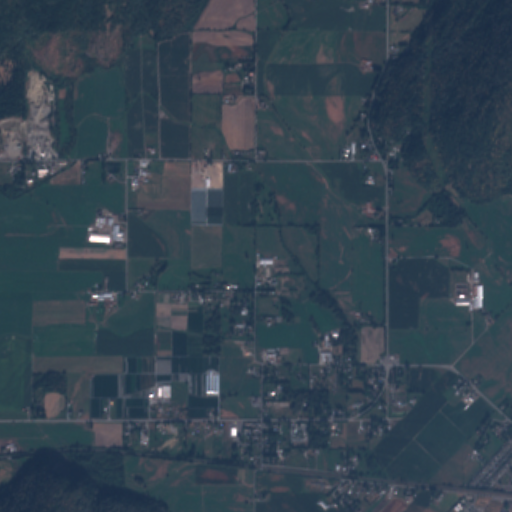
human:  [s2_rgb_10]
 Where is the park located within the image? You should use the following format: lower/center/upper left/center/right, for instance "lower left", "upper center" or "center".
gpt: The park is located in the lower right of the image.
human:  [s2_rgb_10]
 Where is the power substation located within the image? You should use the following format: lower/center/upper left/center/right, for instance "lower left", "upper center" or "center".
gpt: The power substation is located in the lower right of the image.
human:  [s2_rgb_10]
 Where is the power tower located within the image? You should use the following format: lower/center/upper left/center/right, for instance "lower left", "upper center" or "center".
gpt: The power tower is located in the upper right of the image.
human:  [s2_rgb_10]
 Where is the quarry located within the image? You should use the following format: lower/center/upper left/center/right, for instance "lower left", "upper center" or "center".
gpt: The quarry is located in the upper left of the image.
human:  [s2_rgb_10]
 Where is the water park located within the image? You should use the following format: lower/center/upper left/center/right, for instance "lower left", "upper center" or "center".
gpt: The water park is located in the lower right of the image.
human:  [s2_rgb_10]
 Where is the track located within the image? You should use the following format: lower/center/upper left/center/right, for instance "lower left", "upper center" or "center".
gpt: There is no track in the image.